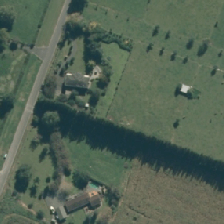
Land cover: high_producing_grassland